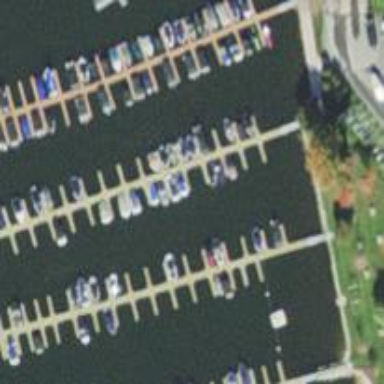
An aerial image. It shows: Man-made pier.